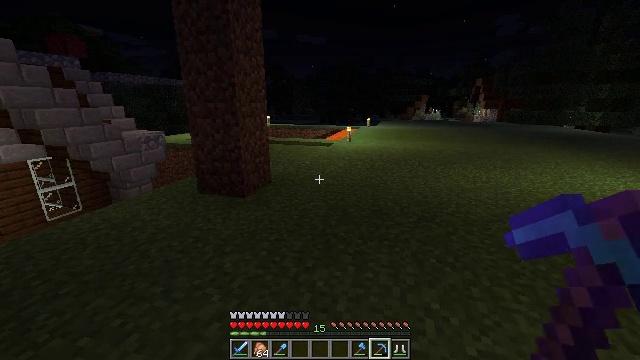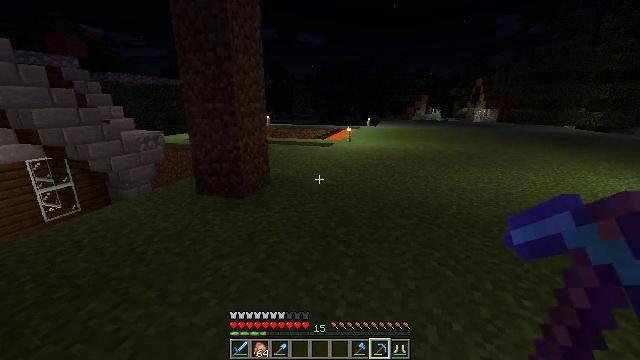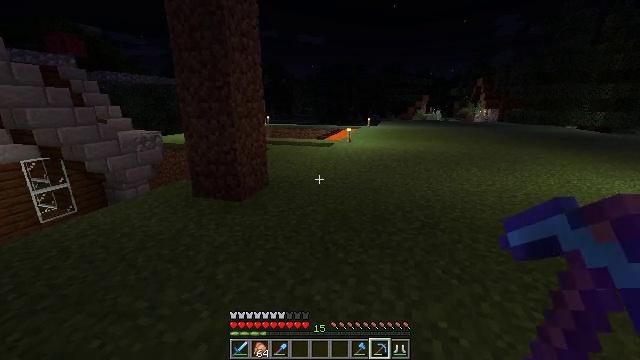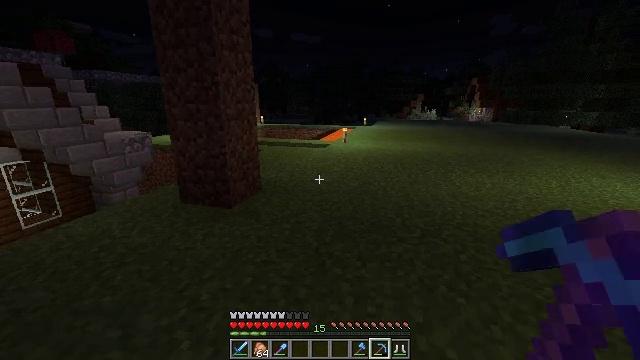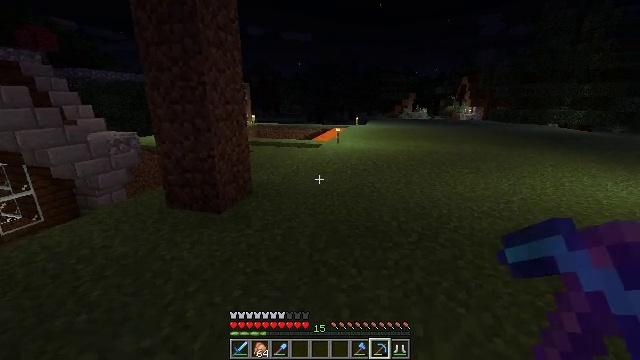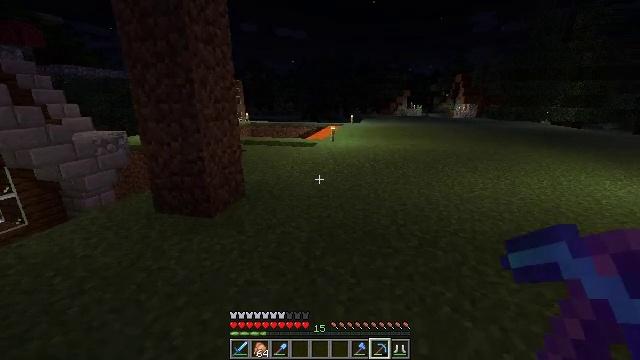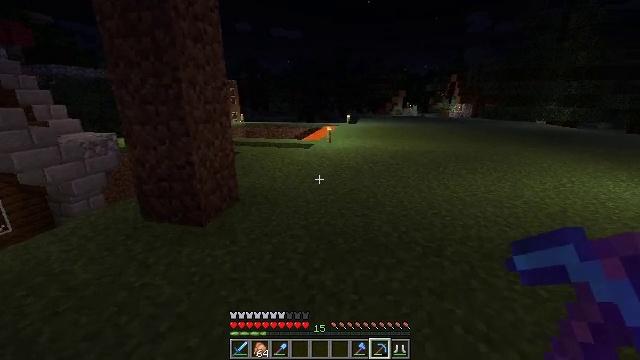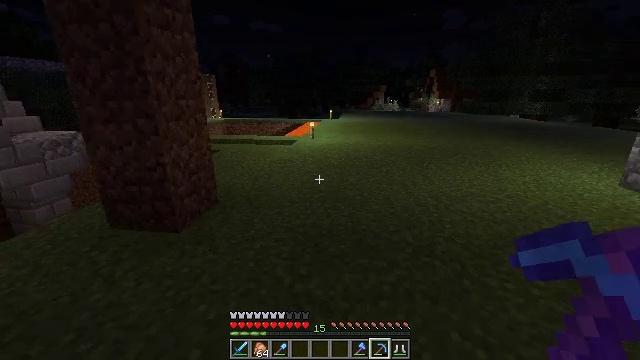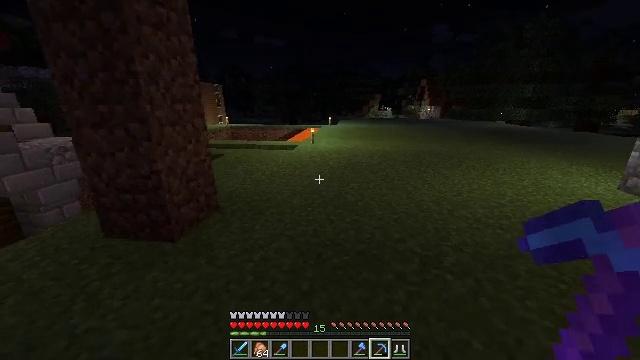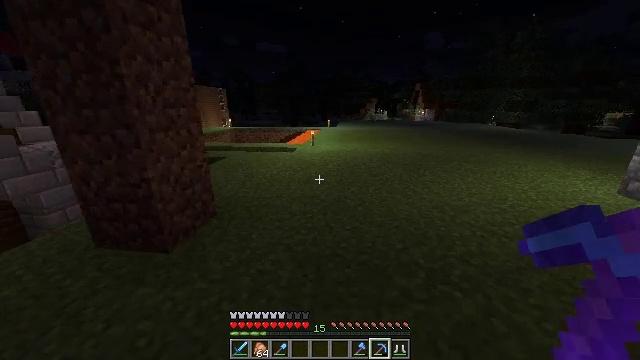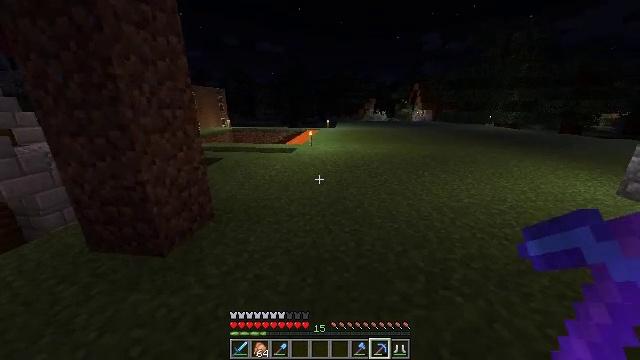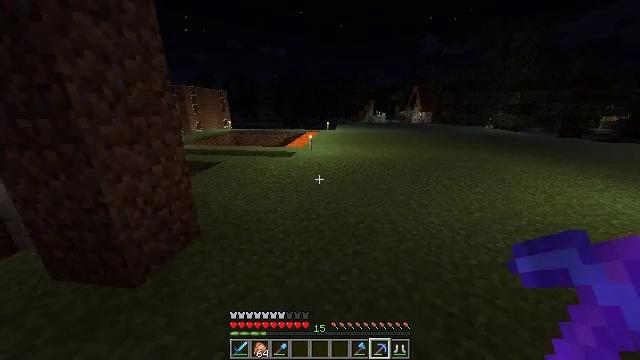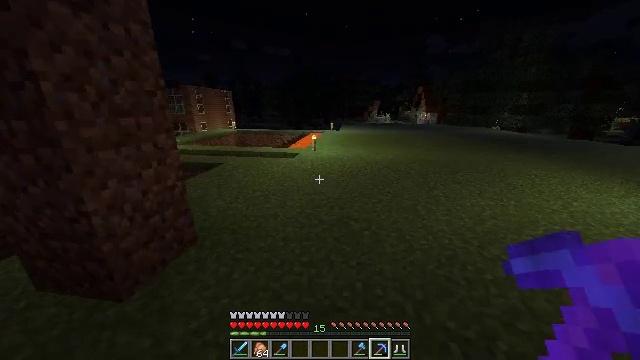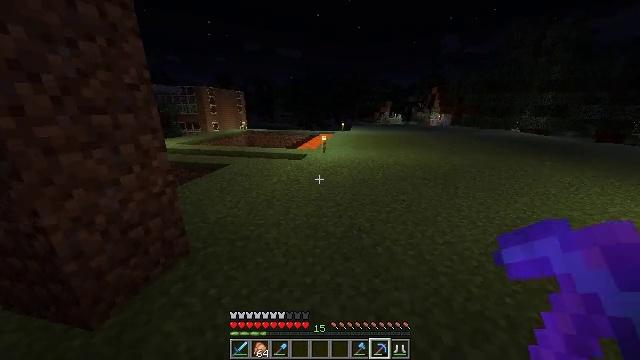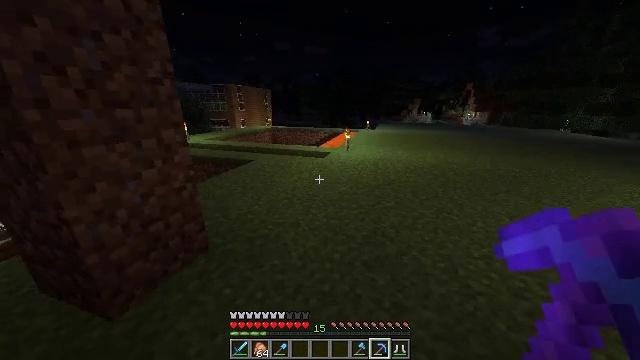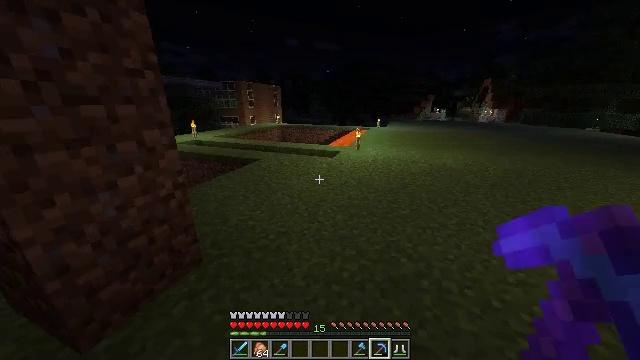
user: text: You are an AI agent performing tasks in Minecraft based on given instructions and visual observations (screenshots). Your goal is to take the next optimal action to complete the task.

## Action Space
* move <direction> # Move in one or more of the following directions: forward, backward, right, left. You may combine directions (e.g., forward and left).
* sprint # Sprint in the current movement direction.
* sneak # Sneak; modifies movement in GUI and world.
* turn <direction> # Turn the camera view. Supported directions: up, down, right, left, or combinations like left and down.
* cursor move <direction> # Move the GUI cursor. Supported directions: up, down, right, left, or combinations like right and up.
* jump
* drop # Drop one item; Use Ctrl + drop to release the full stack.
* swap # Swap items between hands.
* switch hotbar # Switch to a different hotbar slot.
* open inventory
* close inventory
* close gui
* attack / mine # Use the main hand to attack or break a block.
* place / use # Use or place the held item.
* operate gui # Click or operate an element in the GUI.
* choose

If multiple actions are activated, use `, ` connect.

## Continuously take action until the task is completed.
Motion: motion action
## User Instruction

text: Gather spruce leaves to collect foliage.
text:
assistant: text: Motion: move forward
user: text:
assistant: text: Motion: move forward
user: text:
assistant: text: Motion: move forward, turn right
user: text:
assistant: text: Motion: move forward, turn right
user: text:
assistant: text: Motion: move forward, turn right
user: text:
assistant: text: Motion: move forward
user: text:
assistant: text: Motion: move forward, sprint, turn right and down
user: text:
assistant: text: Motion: move forward, sprint
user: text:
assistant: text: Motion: move forward, sprint
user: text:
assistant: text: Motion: move forward, sprint
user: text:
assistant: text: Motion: move forward
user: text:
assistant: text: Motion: move forward, turn left
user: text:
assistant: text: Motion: move forward, sprint, turn left
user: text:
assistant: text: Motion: move forward, sprint, turn left
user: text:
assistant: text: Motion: move forward, sprint, turn left
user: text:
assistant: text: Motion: move forward, sprint
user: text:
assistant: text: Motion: move forward, turn left
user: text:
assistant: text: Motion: move forward, turn left
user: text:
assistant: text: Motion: move forward, sprint, turn left
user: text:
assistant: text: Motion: move forward, sprint, turn left
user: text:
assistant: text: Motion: move forward, sprint
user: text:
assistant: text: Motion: move forward
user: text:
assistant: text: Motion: move forward, sprint
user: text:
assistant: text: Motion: move forward, sprint
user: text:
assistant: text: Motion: move forward, sprint
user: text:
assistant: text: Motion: move forward, sprint, turn down
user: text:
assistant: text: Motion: move forward, turn left and down
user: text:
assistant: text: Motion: move forward, turn left and down
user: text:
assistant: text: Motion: move forward, turn left
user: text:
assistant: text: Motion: move forward, turn left